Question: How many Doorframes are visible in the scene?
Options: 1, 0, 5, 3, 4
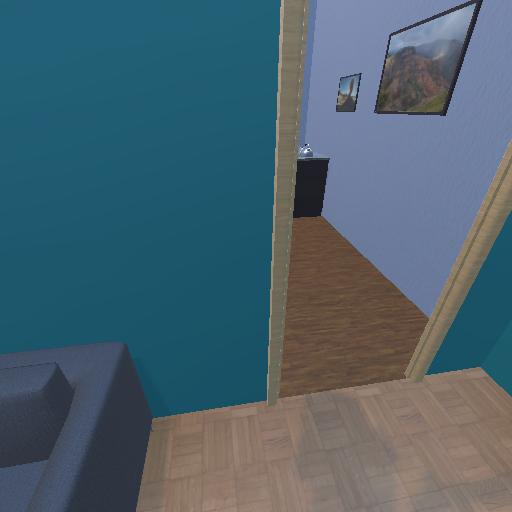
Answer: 1